Field crop: maize
Growth stage: 1
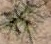
Species: salsola